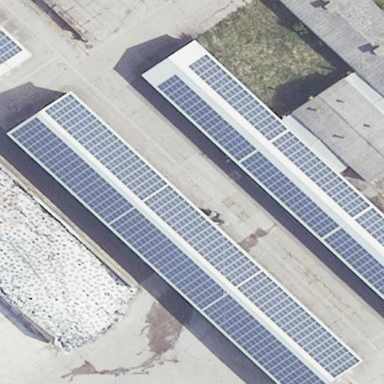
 generating electricity through solar energy."